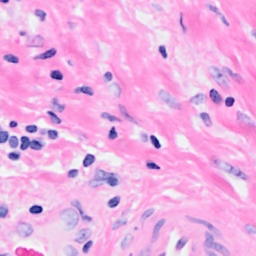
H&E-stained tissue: Breast